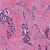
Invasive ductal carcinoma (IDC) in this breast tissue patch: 1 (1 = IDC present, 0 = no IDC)